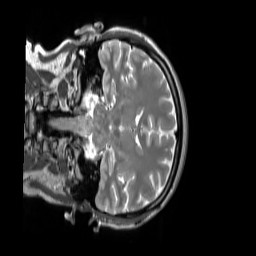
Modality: T2w
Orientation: coronal
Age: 27
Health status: ill
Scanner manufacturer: siemens
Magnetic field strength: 3 T
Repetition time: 2.8 s
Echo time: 0.326 s